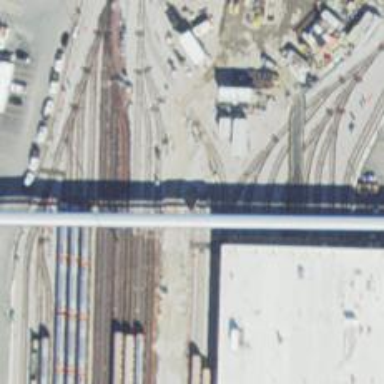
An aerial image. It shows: Electrified rail passing through service yard.